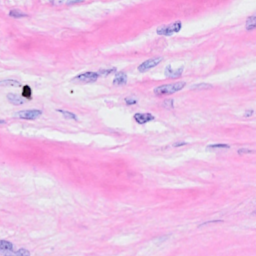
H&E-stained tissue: Breast